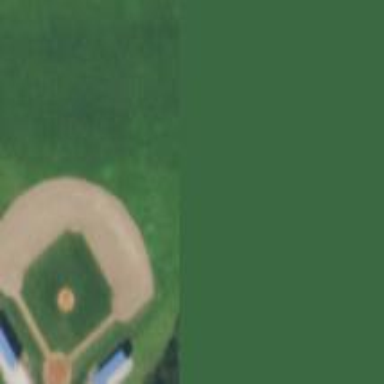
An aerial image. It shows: Baseball pitch for leisure land activities.